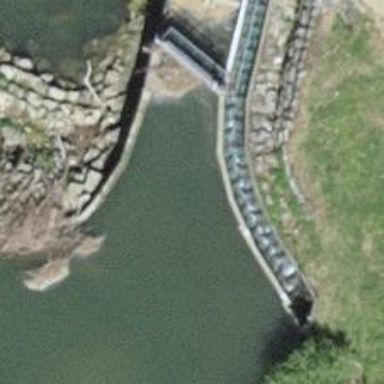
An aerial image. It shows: Lock gate on waterway.